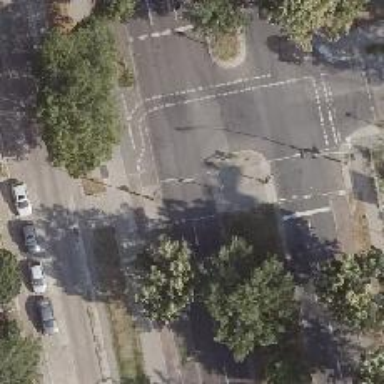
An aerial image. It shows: Road crossing with traffic signals.